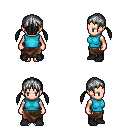
a pixel art fantasy rpg character, female body template, human, light skin, teal sleeveless shirt, robe skirt, gray twin-tailed hairstyle, black shoes, four views (front, back, left, right), 2x2 character sprite sheet, small pixel art, hard edges, no anti-aliasing